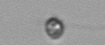
Label: nanoplankton_mix